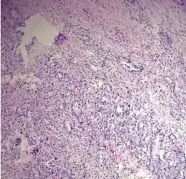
Histopathologic findings of the hypermetabolic tumoral mass in the right chin, involving muscular and bone structures. Fibrocollagenous and skeletal muscle tissue are infiltrated by proliferating atypical neoplastic cells showing glandular differentiation. (A, B): Fibrocollagenous and muscular tissues infiltrated by atypical cells, glandular structures as well as inflammatory cells.
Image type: pathology (h&e)